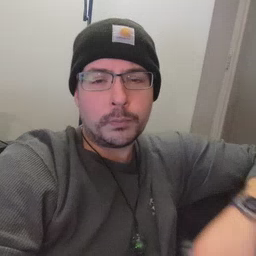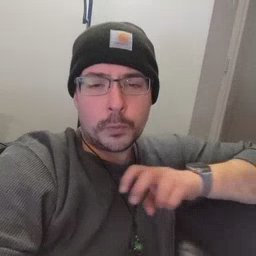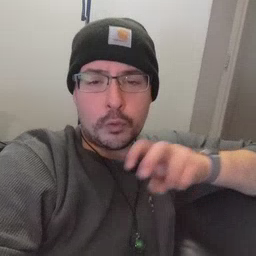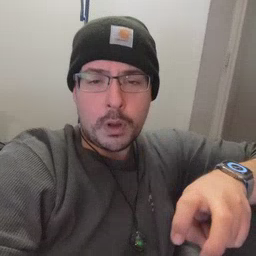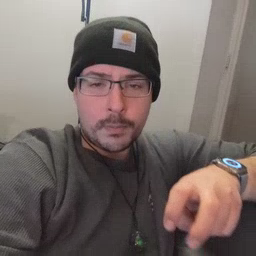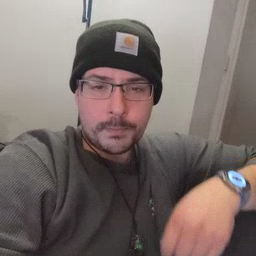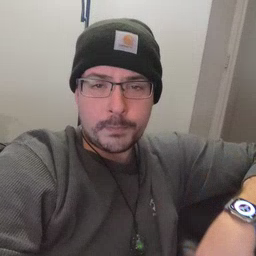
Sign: ride